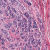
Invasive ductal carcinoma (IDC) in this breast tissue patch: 1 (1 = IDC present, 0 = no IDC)